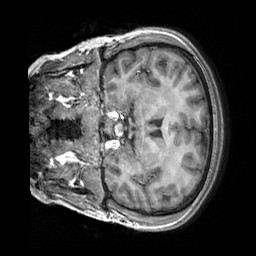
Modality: T1w
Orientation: coronal
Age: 20
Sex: female
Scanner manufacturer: siemens
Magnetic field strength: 3 T
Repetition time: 2.3 s
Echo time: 0.00303 s